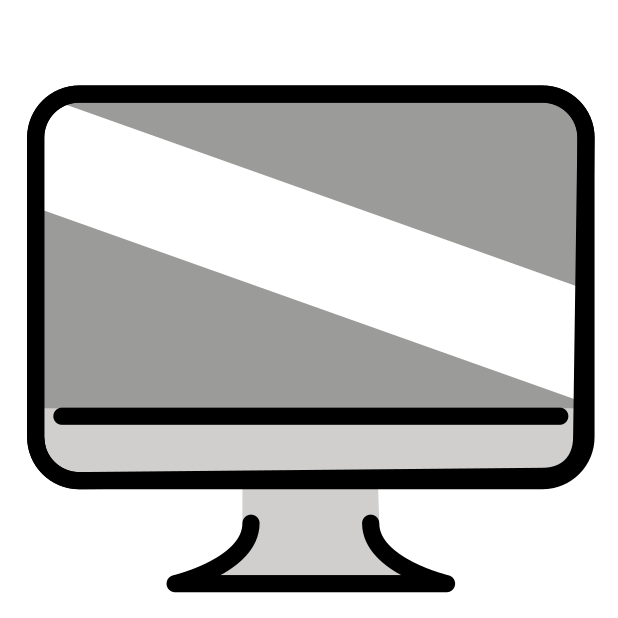
Emoji: 🖥
Name: desktop computer
Unicode: 0x1f5a5